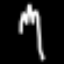
Label: fork